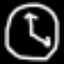
Label: clock